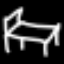
Label: bed